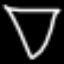
Label: diamond